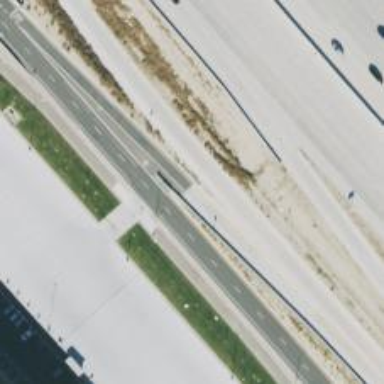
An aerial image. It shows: Motorway link.